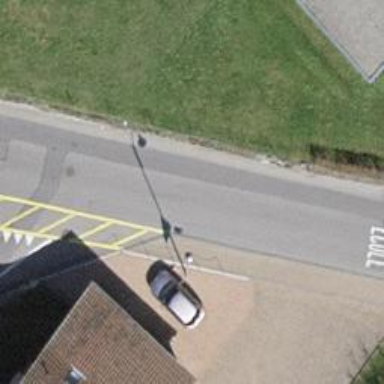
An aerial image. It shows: Kerb serving as barrier.